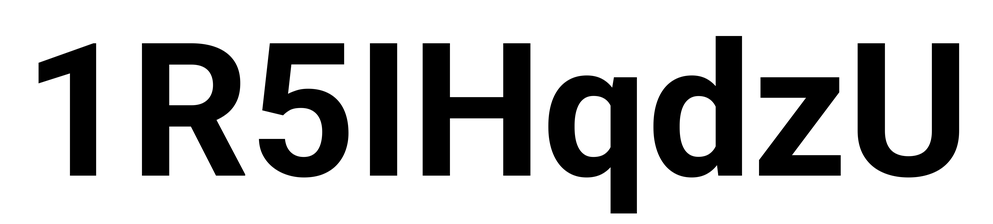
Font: Roboto_Bold